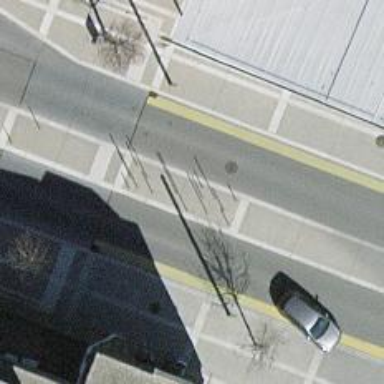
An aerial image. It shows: Unmarked crossing with pedestrian island.